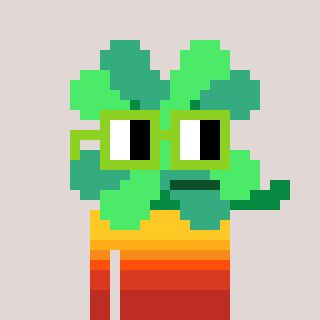
a pixel art character with square light green glasses, a clover-shaped head and a purple-colored body on a warm background